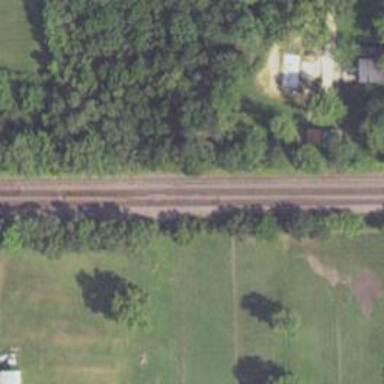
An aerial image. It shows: Railroad crossover.